Field crop: maize
Growth stage: 2
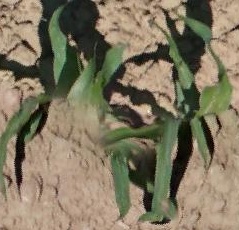
Species: maize